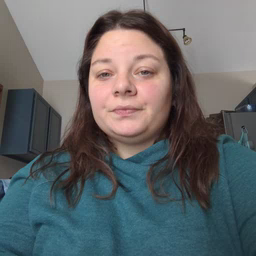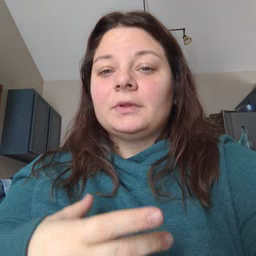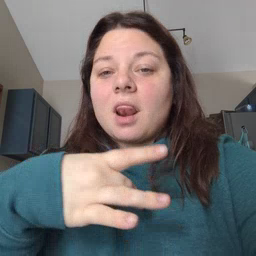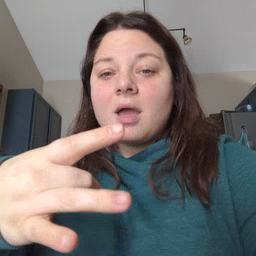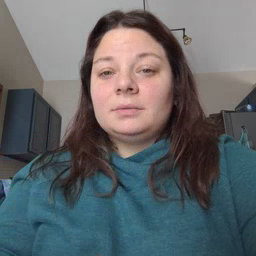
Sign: like